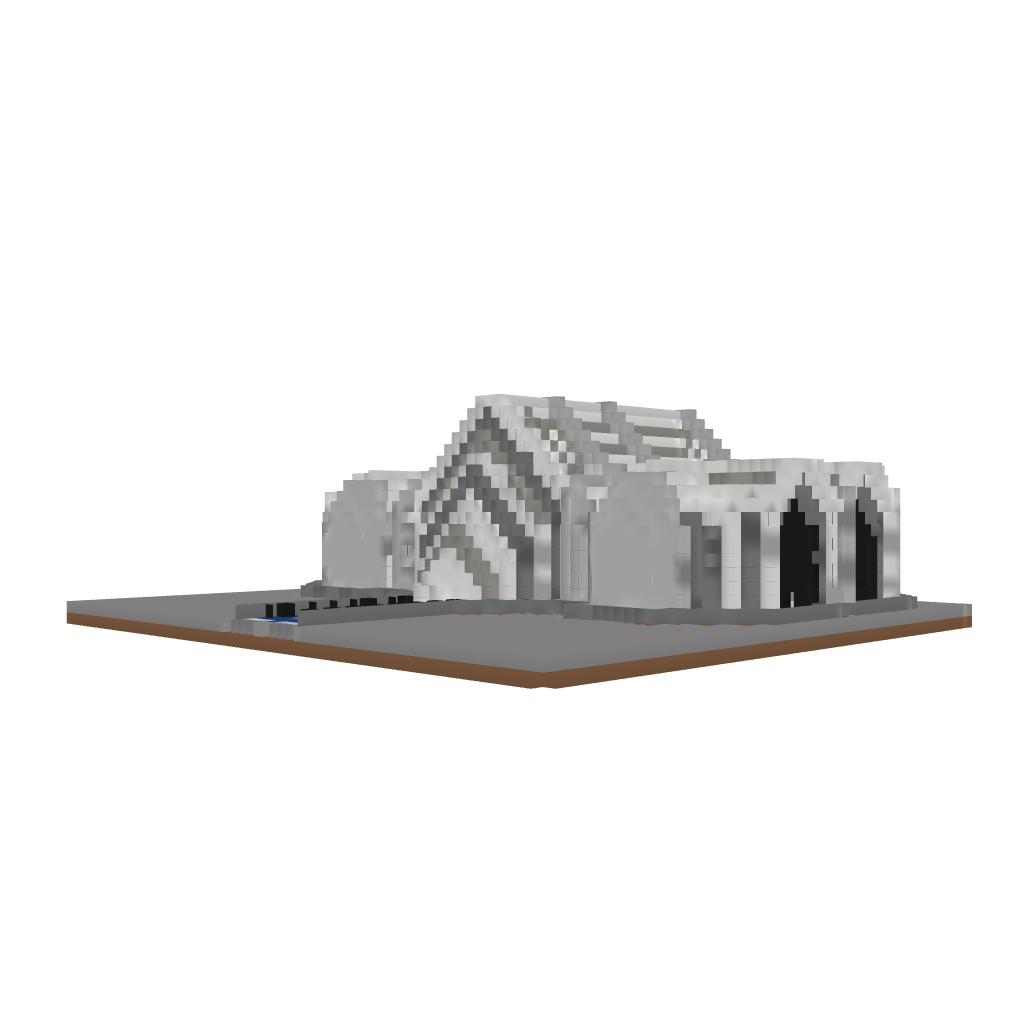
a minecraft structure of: Ellipsis